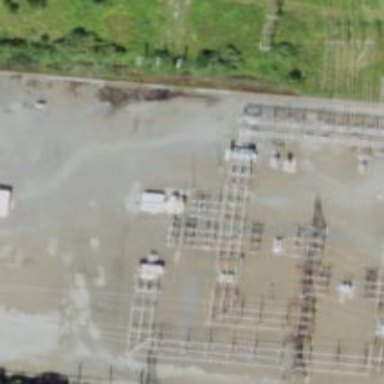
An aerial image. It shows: Power substation surrounded by fence.